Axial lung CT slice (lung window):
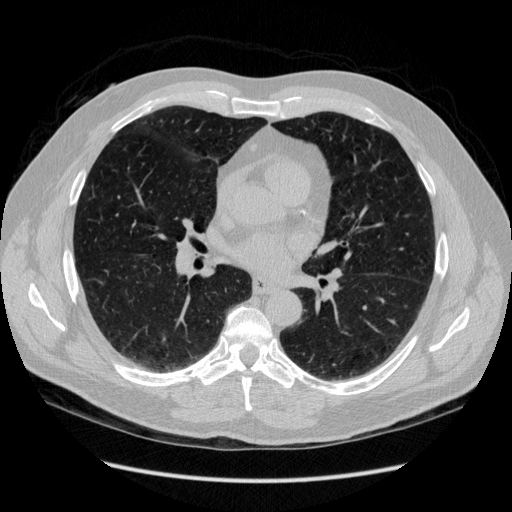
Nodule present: no